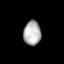
Tissue: prostate
Cell type: T cells
Senescence score: 0.86
Nuclear area (px): 420
Mean DAPI intensity: 175.055